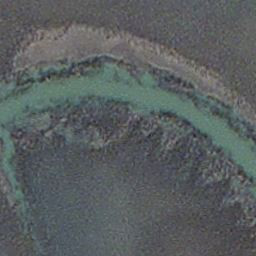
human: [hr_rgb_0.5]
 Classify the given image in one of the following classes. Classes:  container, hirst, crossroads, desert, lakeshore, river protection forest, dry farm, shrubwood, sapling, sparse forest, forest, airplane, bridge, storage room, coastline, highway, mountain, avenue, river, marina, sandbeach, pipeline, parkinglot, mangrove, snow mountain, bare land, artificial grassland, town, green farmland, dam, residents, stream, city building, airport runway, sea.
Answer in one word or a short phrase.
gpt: stream